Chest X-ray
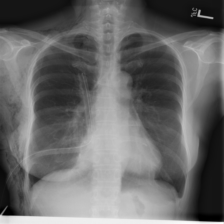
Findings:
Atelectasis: negative
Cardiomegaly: negative
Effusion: negative
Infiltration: negative
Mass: negative
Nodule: negative
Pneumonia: negative
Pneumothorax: negative
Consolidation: negative
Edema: negative
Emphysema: negative
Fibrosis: negative
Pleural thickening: negative
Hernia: negative